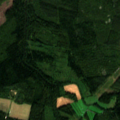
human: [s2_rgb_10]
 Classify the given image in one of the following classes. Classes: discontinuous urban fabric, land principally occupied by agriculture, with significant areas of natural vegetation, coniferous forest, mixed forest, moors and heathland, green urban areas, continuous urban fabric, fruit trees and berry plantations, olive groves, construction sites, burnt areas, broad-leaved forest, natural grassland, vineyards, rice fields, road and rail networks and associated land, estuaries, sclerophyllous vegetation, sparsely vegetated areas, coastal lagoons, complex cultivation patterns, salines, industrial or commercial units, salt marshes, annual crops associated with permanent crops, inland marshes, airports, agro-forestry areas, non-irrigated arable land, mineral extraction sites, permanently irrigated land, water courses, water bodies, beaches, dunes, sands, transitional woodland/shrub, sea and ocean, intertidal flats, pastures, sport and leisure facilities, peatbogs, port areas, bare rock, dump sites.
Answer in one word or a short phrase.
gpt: land principally occupied by agriculture, with significant areas of natural vegetation, coniferous forest, mixed forest, transitional woodland/shrub